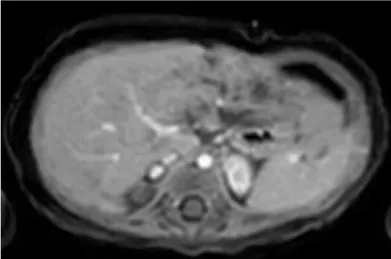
After treatment (MRI after gadolinium injection) showing gadolinium enhancement of the minimal rest tumor (indicated with an arrow, and ,circle).
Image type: radiology (mri)